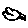
Label: cloud